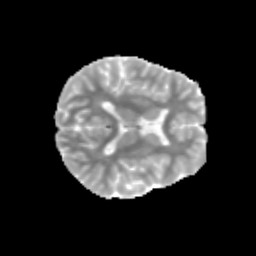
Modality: MD
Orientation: axial
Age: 13
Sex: female
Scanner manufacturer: siemens
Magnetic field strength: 3 T
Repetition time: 3.8 s
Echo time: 0.07 s